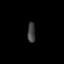
Tissue: prostate
Cell type: T cells
Senescence score: 0.7204
Nuclear area (px): 150
Mean DAPI intensity: 64.973